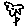
Label: flower